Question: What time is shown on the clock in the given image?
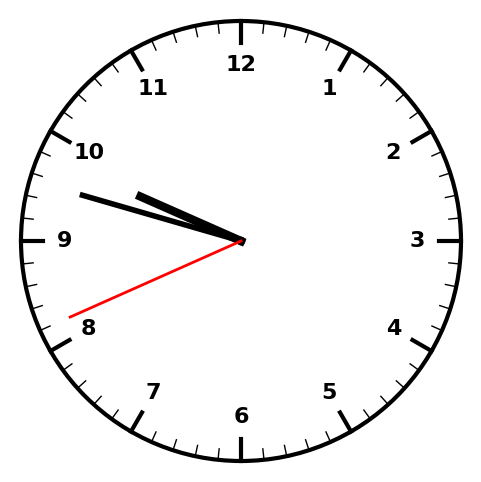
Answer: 09:47:41